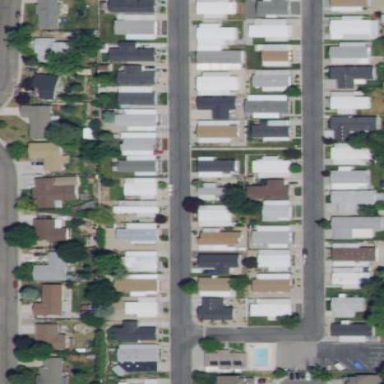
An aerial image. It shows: Residential area known as trailer park.